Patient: sex M, age 64
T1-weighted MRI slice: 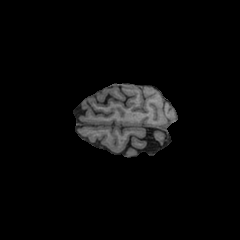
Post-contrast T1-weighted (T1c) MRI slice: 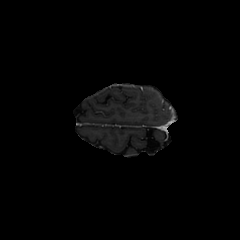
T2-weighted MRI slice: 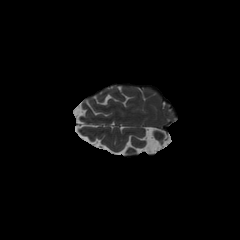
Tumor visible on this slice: no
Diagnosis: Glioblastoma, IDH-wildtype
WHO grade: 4